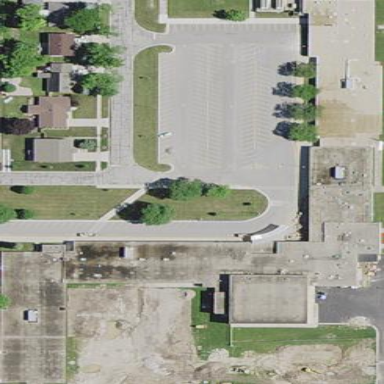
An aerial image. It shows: School building.